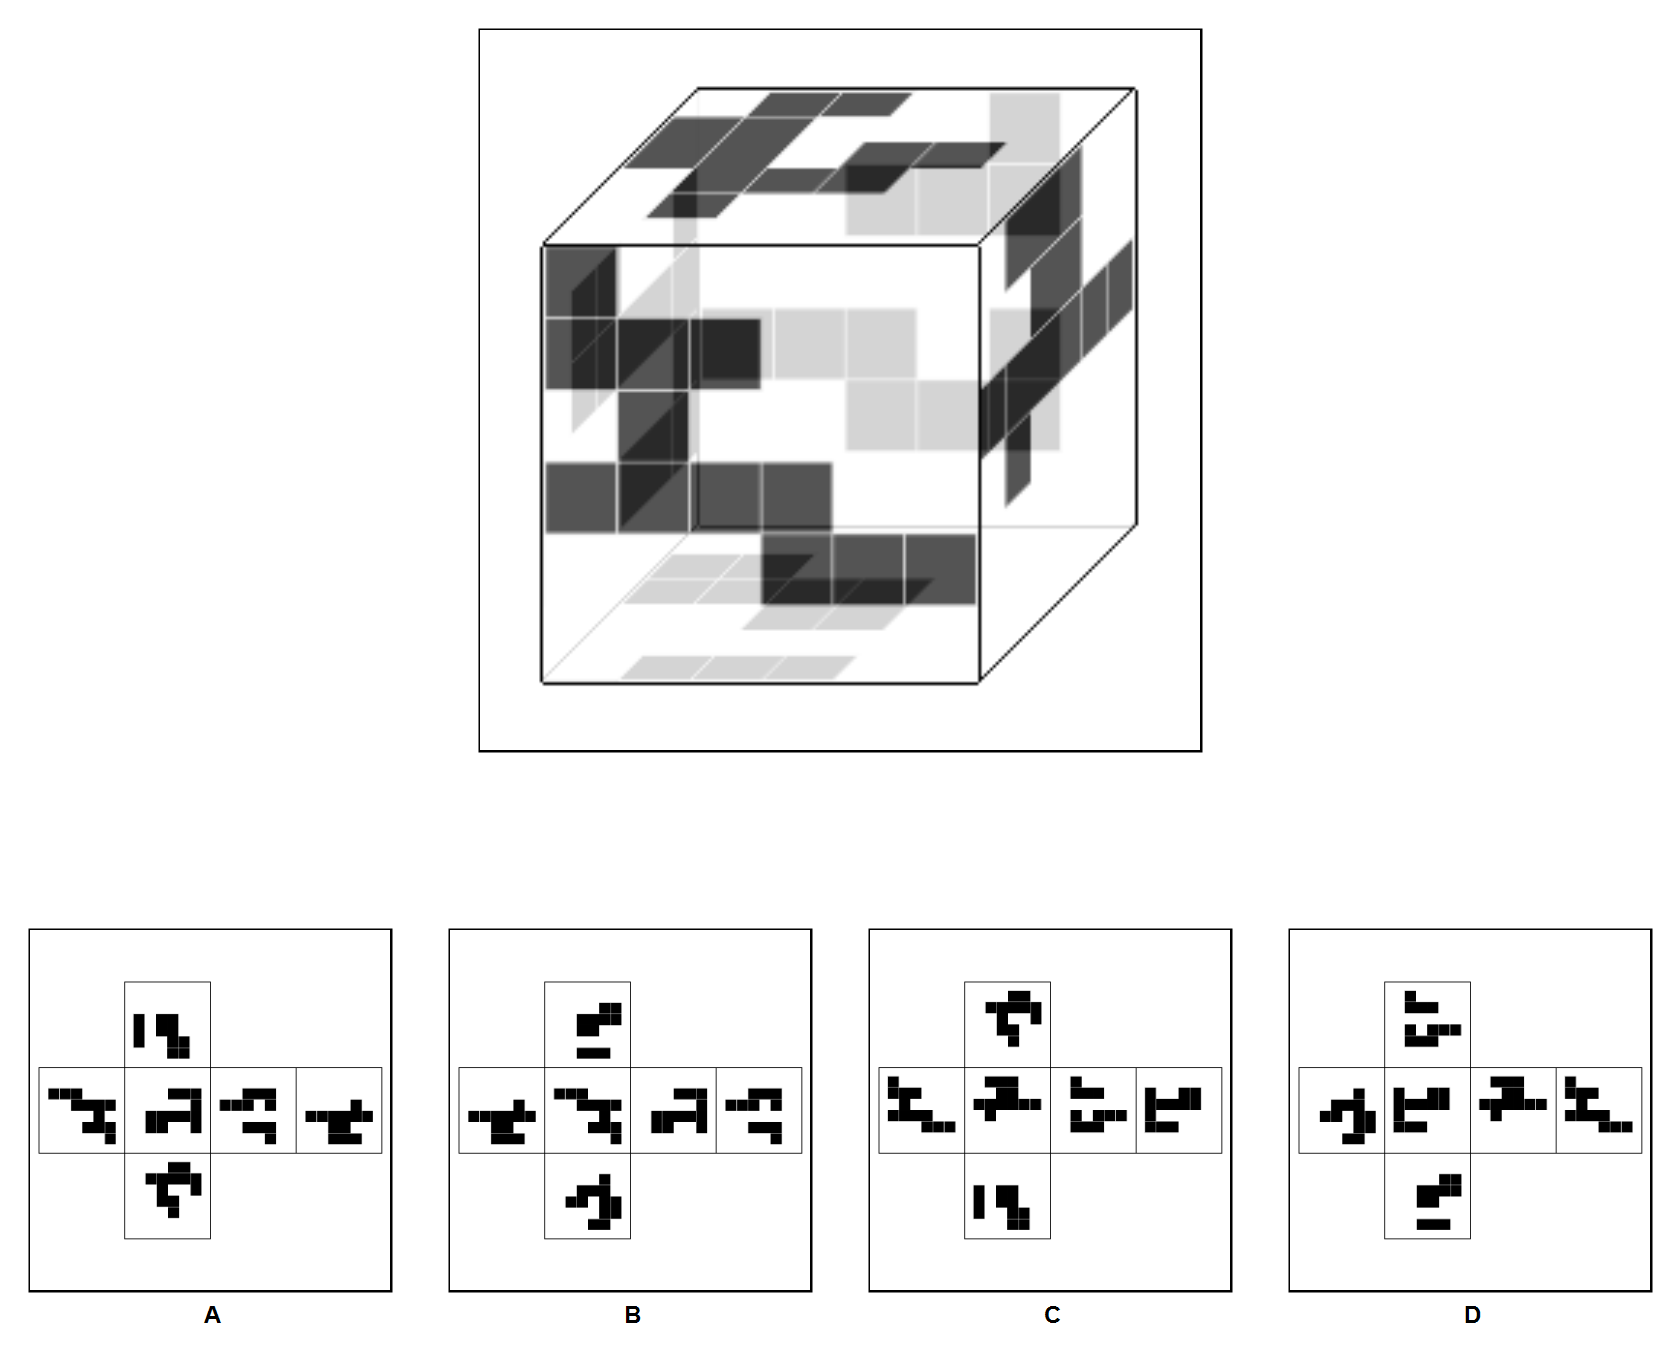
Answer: D